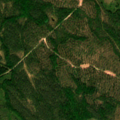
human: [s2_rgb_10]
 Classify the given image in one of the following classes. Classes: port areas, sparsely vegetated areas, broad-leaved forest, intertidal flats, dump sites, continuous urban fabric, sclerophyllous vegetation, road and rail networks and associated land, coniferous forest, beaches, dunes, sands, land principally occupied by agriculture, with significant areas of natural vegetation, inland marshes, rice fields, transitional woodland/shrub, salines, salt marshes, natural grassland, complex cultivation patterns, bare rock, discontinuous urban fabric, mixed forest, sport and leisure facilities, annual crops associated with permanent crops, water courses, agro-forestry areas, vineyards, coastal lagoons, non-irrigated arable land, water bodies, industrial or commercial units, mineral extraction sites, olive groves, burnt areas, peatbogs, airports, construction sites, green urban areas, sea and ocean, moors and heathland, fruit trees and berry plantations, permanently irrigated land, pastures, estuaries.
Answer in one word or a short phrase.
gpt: coniferous forest, mixed forest, transitional woodland/shrub